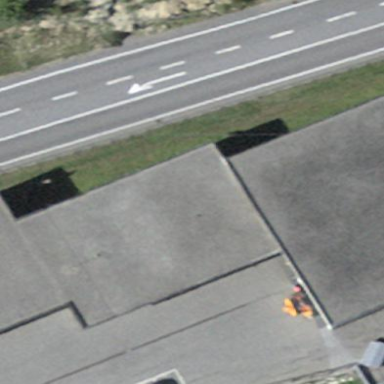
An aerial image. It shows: Industrial building.